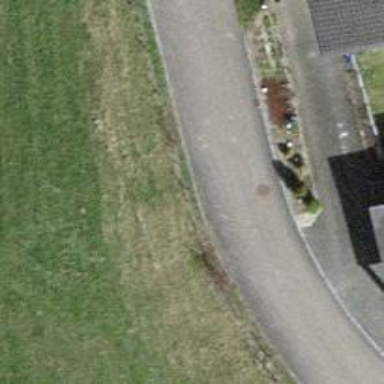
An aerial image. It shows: Residential road.